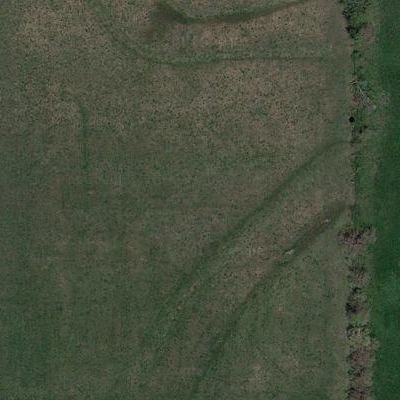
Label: Grass